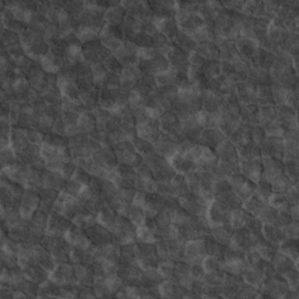
Label: non_frost